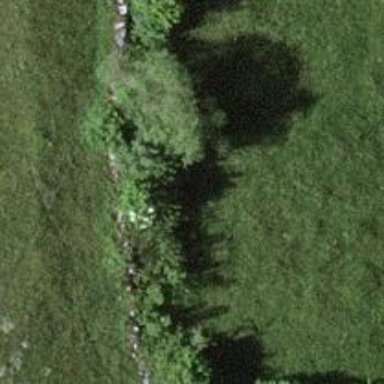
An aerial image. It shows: Wall made of dry stone.